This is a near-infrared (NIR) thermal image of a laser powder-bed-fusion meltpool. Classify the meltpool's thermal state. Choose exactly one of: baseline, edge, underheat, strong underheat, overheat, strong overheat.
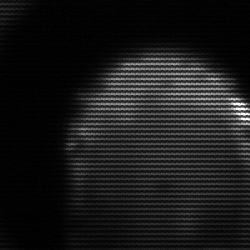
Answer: edge